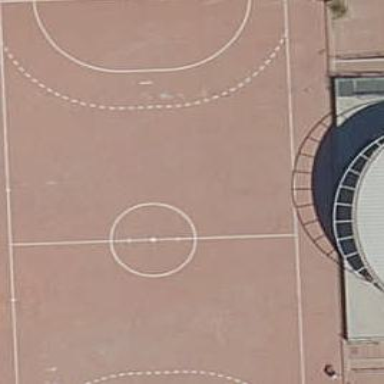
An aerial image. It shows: Soccer pitch for leisure land activities.